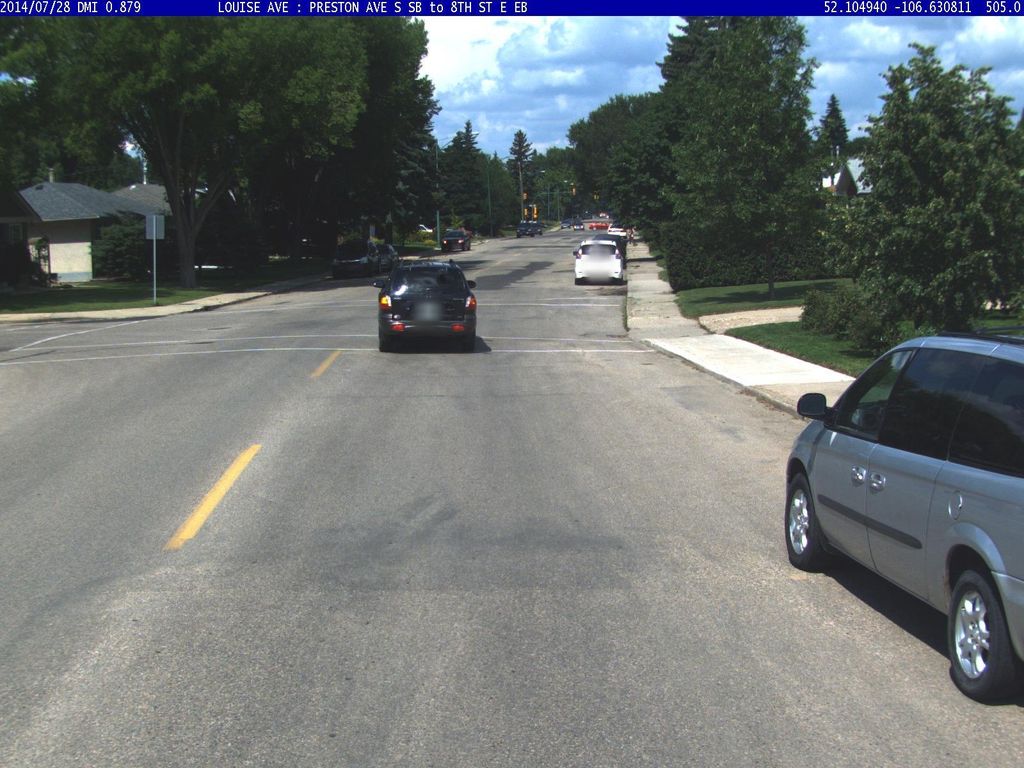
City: saskatoon